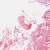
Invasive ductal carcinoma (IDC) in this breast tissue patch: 0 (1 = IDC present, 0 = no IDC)